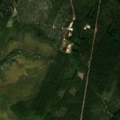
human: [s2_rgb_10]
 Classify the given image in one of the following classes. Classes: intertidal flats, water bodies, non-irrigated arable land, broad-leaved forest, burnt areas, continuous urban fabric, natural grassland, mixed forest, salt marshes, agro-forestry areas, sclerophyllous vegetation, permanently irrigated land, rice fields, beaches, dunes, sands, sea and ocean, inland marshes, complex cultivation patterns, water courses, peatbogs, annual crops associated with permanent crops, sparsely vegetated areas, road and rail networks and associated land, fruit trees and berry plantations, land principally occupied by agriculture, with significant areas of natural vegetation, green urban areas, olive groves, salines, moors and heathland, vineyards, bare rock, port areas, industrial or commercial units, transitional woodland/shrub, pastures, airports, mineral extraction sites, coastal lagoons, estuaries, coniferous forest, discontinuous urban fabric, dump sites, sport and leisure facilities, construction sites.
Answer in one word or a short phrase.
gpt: coniferous forest, mixed forest, transitional woodland/shrub